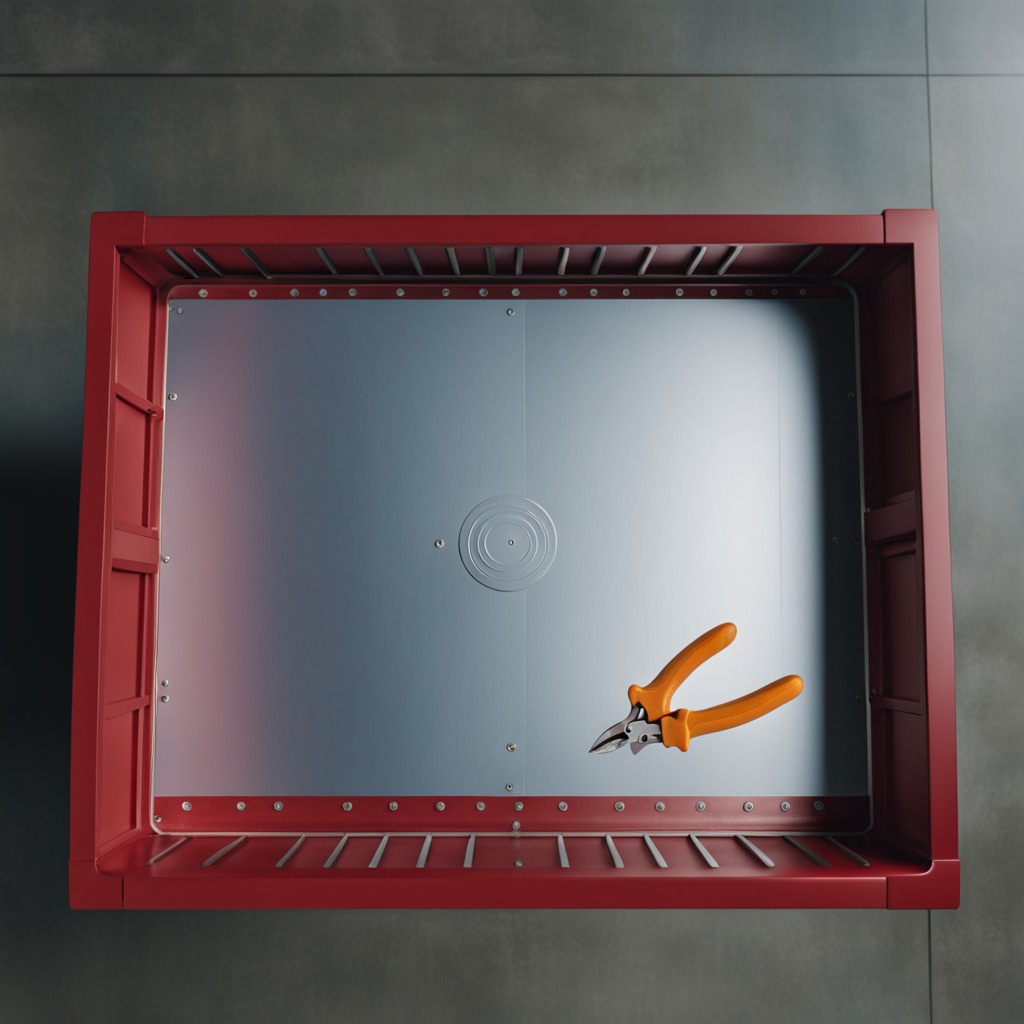
A plier is lying on the toolbox surface.